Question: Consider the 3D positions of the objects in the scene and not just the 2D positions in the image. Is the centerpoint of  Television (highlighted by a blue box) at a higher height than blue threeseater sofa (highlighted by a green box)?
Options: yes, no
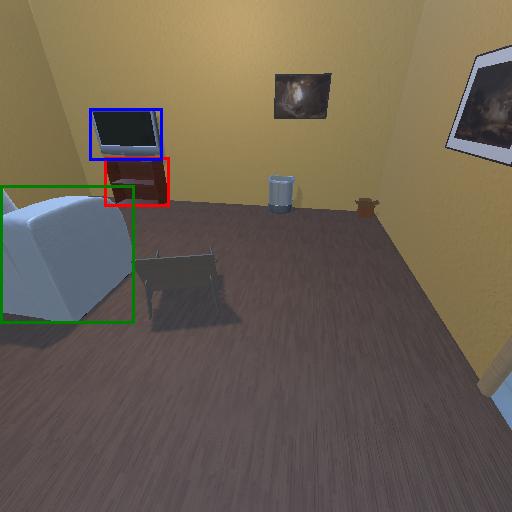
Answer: yes